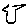
Label: bird